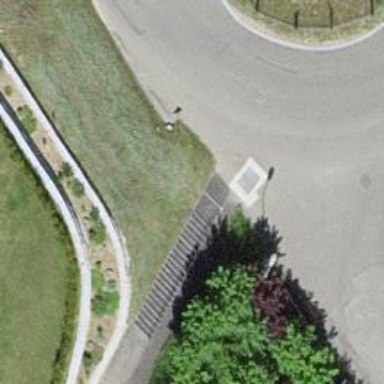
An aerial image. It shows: Asphalt steps along the road.